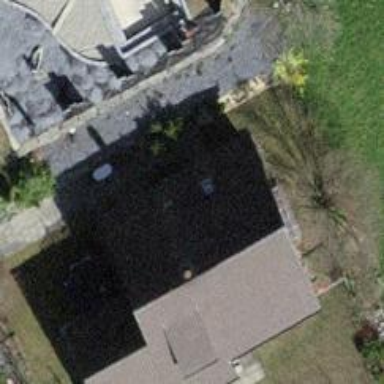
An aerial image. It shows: Building with tile roof.